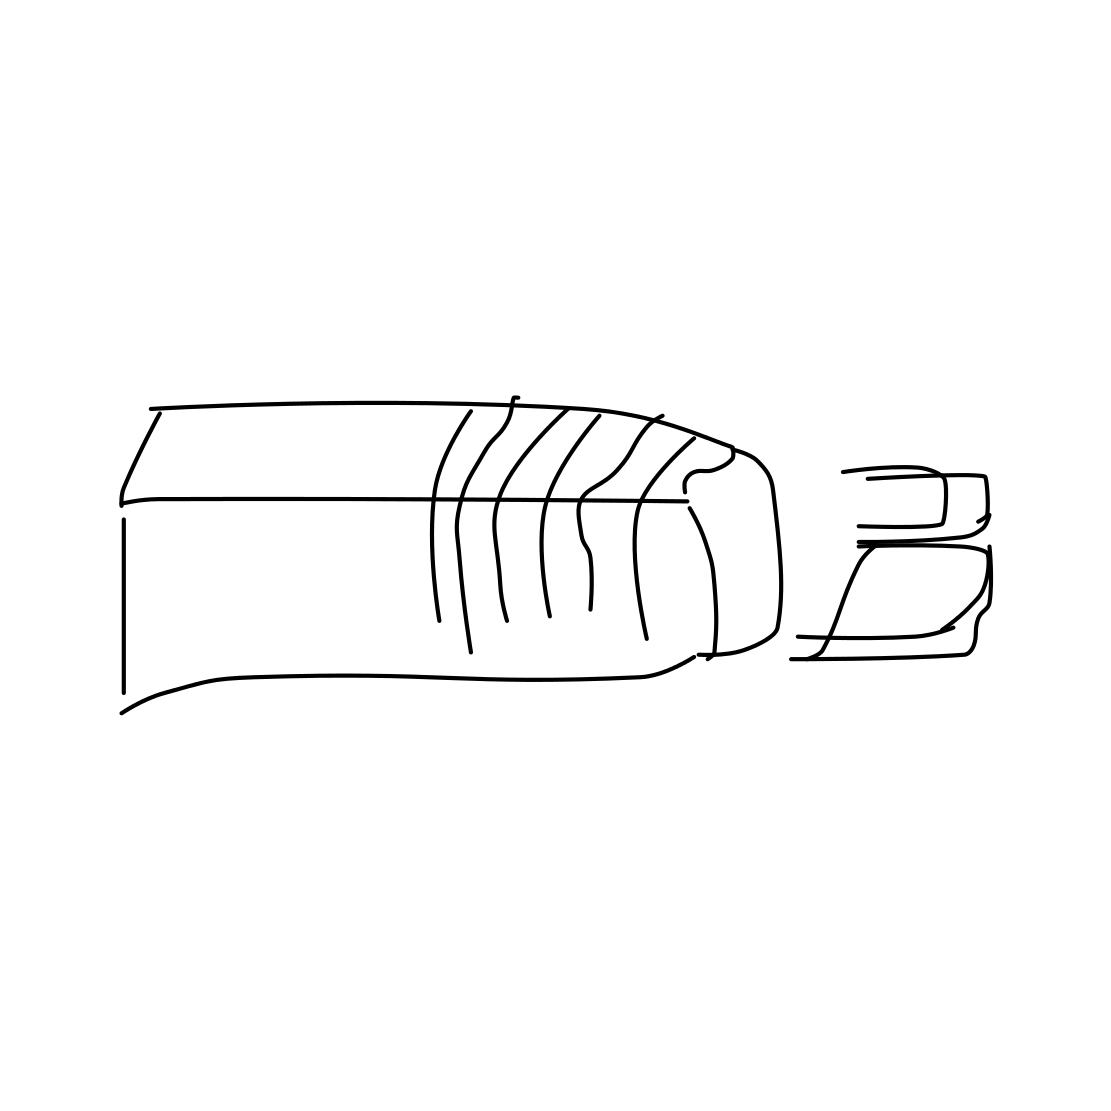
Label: bread